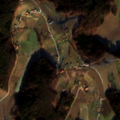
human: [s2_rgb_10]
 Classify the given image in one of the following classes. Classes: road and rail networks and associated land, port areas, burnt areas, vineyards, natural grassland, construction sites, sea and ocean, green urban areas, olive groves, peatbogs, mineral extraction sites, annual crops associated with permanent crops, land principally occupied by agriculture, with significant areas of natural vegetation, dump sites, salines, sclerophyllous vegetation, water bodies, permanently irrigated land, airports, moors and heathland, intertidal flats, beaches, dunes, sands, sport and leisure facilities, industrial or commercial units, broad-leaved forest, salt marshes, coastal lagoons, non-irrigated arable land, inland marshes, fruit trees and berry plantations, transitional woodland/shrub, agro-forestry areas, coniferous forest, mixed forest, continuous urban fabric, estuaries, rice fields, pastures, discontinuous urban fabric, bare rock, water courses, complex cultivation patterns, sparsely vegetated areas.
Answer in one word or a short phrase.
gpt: non-irrigated arable land, complex cultivation patterns, broad-leaved forest